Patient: sex M, age 67
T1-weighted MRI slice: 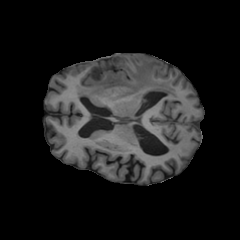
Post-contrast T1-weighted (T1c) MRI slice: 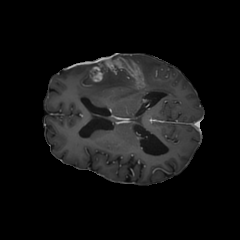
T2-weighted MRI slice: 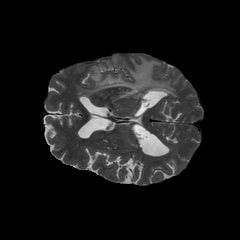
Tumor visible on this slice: yes
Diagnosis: Glioblastoma, IDH-wildtype
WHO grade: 4